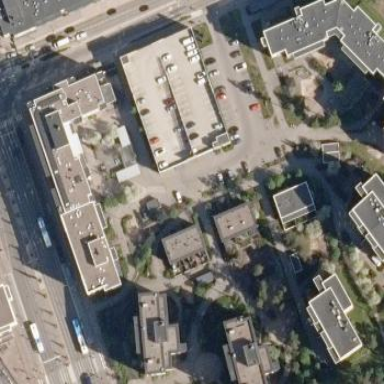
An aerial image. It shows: Multi-storey parking building.